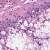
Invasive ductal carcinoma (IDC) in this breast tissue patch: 0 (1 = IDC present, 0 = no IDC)